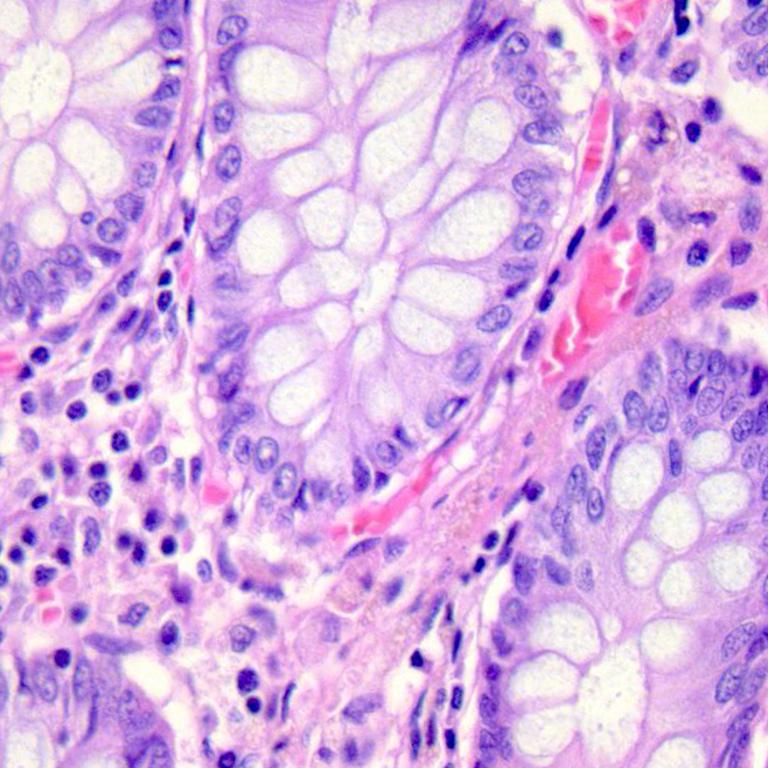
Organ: colon
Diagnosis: benign